Question: I'm trying out the <URL> . However after changing the sidebar title it messes up:

How do I fix it so that:
- -
Here is a cut down version of the demo that still shows the problem:
'''
<!DOCTYPE html>
<html lang="en">
<head>
<meta charset="utf-8">
<meta http-equiv="X-UA-Compatible" content="IE=edge">
<meta name="viewport" content="width=device-width, initial-scale=1">
<title>Simple Sidebar - Start Bootstrap Template</title>
<link href="css/bootstrap.min.css" rel="stylesheet">
<link href="css/simple-sidebar.css" rel="stylesheet">
</head>
<body>
<div id="wrapper">
<div id="sidebar-wrapper">
<ul class="sidebar-nav">
<li class="sidebar-brand">
<a href="#">
This title does not appear to word-wrap properly
</a>
</li>
<li> <a href="#">Dashboard</a> </li>
<li> <a href="#">Shortcuts</a> </li>
<li> <a href="#">Overview</a> </li>
</div>
<div id="page-content-wrapper">
<div class="container-fluid"> <div class="row"> <div class="col-lg-12"> Bla bla
</div> </div> </div> </div>
</div>
<script src="js/jquery.js"></script>
<script src="js/bootstrap.min.js"></script>
</body>
</html>
'''
This is 'simple-sidebar.css':
'''
#wrapper {
padding-left: 0;
-webkit-transition: all 0.5s ease;
-moz-transition: all 0.5s ease;
-o-transition: all 0.5s ease;
transition: all 0.5s ease;
}
#wrapper.toggled {
padding-left: 250px;
}
#sidebar-wrapper {
z-index: 1000;
position: fixed;
left: 250px;
width: 0;
height: 100%;
margin-left: -250px;
overflow-y: auto;
background: #000;
-webkit-transition: all 0.5s ease;
-moz-transition: all 0.5s ease;
-o-transition: all 0.5s ease;
transition: all 0.5s ease;
}
#wrapper.toggled #sidebar-wrapper {
width: 250px;
}
#page-content-wrapper {
width: 100%;
position: absolute;
padding: 15px;
}
#wrapper.toggled #page-content-wrapper {
position: absolute;
margin-right: -250px;
}
/* Sidebar Styles */
.sidebar-nav {
position: absolute;
top: 0;
width: 250px;
margin: 0;
padding: 0;
list-style: none;
}
.sidebar-nav li {
text-indent: 20px;
line-height: 40px;
}
.sidebar-nav li a {
display: block;
text-decoration: none;
color: #999999;
}
.sidebar-nav li a:hover {
text-decoration: none;
color: #fff;
background: rgba(255,255,255,0.2);
}
.sidebar-nav li a:active,
.sidebar-nav li a:focus {
text-decoration: none;
}
.sidebar-nav > .sidebar-brand {
height: 65px;
font-size: 18px;
line-height: 60px;
}
.sidebar-nav > .sidebar-brand a {
color: #999999;
}
.sidebar-nav > .sidebar-brand a:hover {
color: #fff;
background: none;
}
@media(min-width:768px) {
#wrapper {
padding-left: 250px;
}
#wrapper.toggled {
padding-left: 0;
}
#sidebar-wrapper {
width: 250px;
}
#wrapper.toggled #sidebar-wrapper {
width: 0;
}
#page-content-wrapper {
padding: 20px;
position: relative;
}
#wrapper.toggled #page-content-wrapper {
position: relative;
margin-right: 0;
}
}
'''
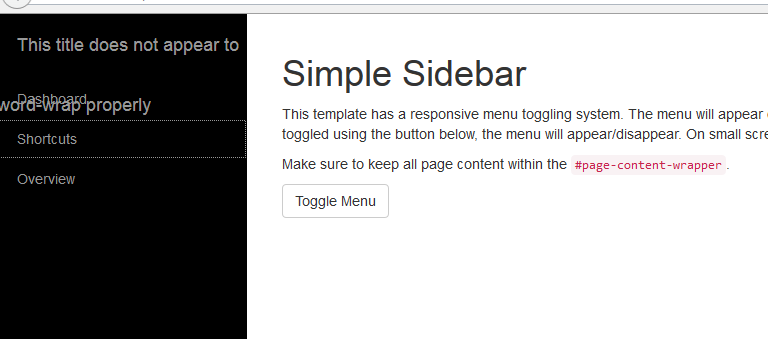
Answer: ## Fixing the Wrapping:
You are setting two properties here:
'line-height' and 'text-indent':
'''
.sidebar-nav li {
text-indent: 20px;
line-height: 40px;
}
.sidebar-nav > .sidebar-brand {
height: 65px;
font-size: 18px;
line-height: 60px;
}
'''
<URL>.
'margin-left'
---
## Fixing the "pushing":
You are also fixing the list-item height, while your child '<a>' of your header list item has two lines, which make the '<a>' element go outside the bounding box you set.
Removing that height from this code:
'''
.sidebar-nav > .sidebar-brand {
height: 65px;
font-size: 18px;
line-height: 60px;
}
'''
(or making it min-height) will make it push the other list items down.
'padding-top''padding-bottom'
---
<URL>
### margin-left:
'''
.sidebar-nav li {
margin-left: 20px;
line-height: 40px;
}
'''
---
### box-sizing, padding, and not line-height:
'''
.sidebar-nav > .sidebar-brand {
height: 65px;
font-size: 18px;
line-height: initial;
box-sizing: border-box;
-moz-box-sizing: border-box;
padding-top: 15px;
padding-bottom: 15px;
}
'''